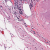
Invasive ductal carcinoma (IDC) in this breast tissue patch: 1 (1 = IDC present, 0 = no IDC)